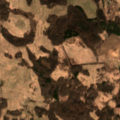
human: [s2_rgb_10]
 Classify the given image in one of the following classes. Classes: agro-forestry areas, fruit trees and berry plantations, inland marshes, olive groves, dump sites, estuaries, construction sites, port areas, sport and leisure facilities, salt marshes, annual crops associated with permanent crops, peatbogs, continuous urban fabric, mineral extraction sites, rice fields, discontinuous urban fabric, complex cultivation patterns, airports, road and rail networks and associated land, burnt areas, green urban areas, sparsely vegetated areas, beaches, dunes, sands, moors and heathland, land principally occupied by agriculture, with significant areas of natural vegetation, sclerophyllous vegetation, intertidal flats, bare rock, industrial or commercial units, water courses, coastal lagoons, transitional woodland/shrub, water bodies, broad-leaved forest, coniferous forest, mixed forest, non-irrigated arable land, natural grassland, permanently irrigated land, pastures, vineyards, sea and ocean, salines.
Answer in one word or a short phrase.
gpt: pastures, complex cultivation patterns, land principally occupied by agriculture, with significant areas of natural vegetation, broad-leaved forest, transitional woodland/shrub